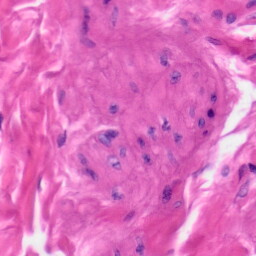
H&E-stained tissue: Skin